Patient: sex F, age 72
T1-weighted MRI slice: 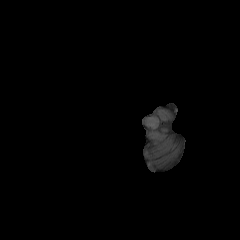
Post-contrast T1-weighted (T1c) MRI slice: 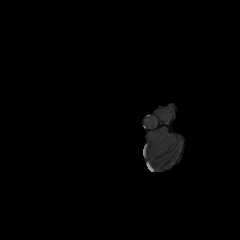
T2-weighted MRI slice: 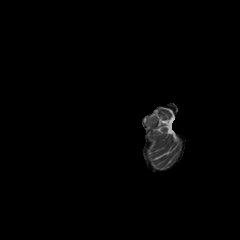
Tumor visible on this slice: no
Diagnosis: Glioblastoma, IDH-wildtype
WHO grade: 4